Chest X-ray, PA view. Patient: 52 years old, sex M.
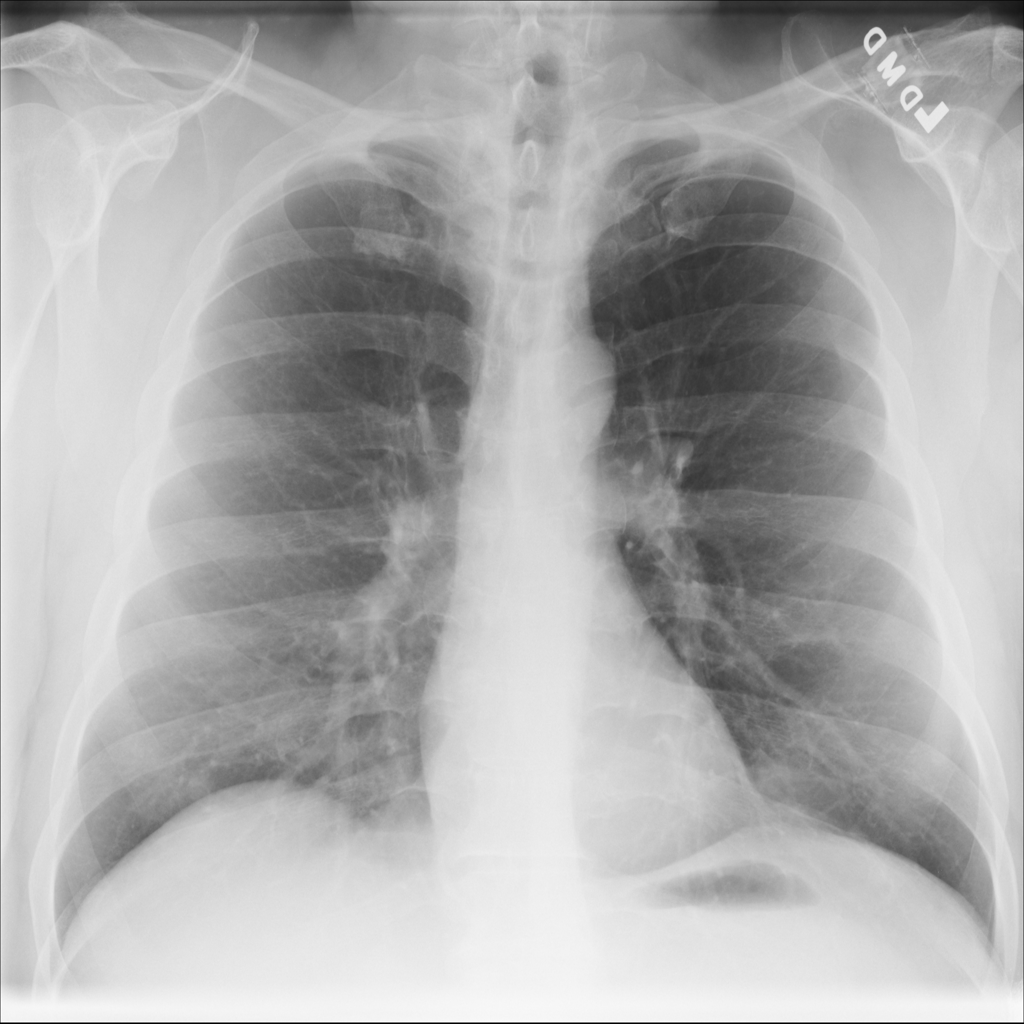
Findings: No Finding